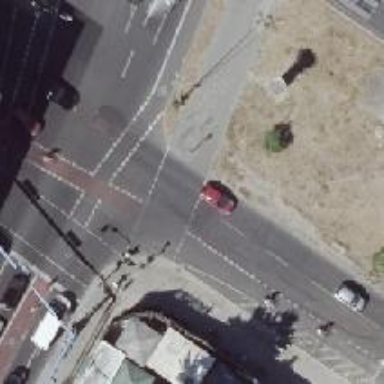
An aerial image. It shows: Crossing with traffic signals.